九年级 · 画法几何学
如图, 直线 $1_{1} / / 1_{2}, \odot 0$ 与 $1_{1}$ 和 $1_{2}$ 分别相切于点 $\mathrm{A}$ 和点 $\mathrm{B}$, 点 $\mathrm{M}$ 和点 $N$ 分别是 $1_{1}$ 和 $1_{2}$ 上的动点, $\mathbb{M N}$ 沿 $1_{1}$ 和 $1_{2}$ 平移, 若 $\odot 0$ 的半径为 $1, \angle \mathrm{AMN}=60^{\circ}$ ，则下列结论不正确的是 ( )

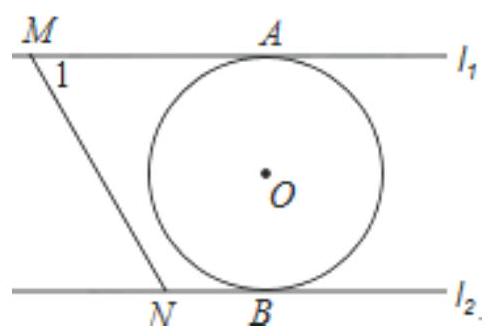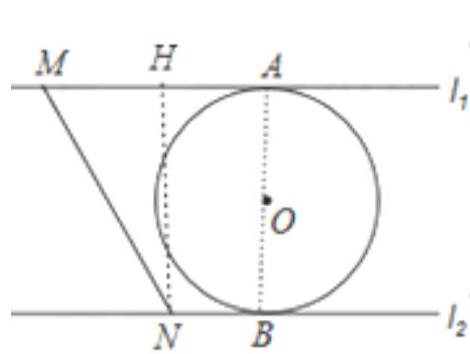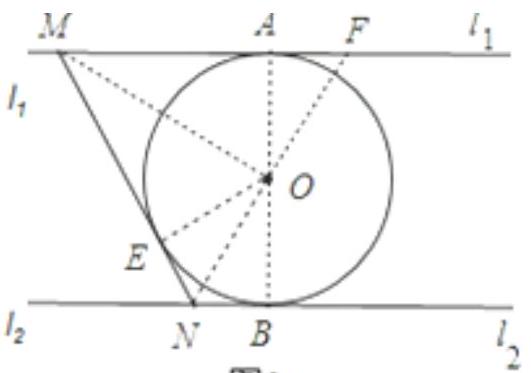
A. $1_{1}$ 和 $1_{2}$ 的距离为 2
B. 当 $M N$ 与 $\odot 0$ 相切时, $A M=\sqrt{3}$
C. $\mathrm{MN}=\frac{4}{3} \sqrt{3}$
D. 当 $\angle \mathrm{MON}=90^{\circ}$ 时, $\mathbb{N N}$ 与 $\odot 0$ 相切
答案: B
解析: 【分析】连结 $O A 、 O B$, 根据切线的性质和 $1_{1} / / 1_{2}$ 得到 $A B$ 为 $\odot 0$ 的直径, 则 $1_{1}$ 和 $1_{2}$ 的距离为 2 ; 当 $\mathrm{MN}$ 与 $\odot 0$ 相切, 连结 $0 \mathrm{M}, 0 \mathrm{~N}$, 当 $\mathrm{MN}$ 在 $\mathrm{AB}$ 左侧时, 根据切线长定理得 $\angle \mathrm{AMO}=\angle$ $\mathrm{AMN}=30^{\circ}$, 在 Rt $\triangle \mathrm{AMO}$ 中, 利用正切的定义可计算出 $\mathrm{AM}=\sqrt{3}$, 在 Rt $\triangle \mathrm{OBN}$ 中, 由于 $\angle \mathrm{ONB}=\angle$ $B N M=60^{\circ}$ ，可计算出 $B N=\frac{\sqrt{3}}{3}$, 当 $M N$ 在 $A B$ 右侧时, $A M=\frac{\sqrt{3}}{3}$, 所以 $A M$ 的长为 $\sqrt{3}$ 或 $\frac{\sqrt{3}}{3}$; 当 $\angle$ $M O N=90^{\circ}$ 时, 作 $0 E \perp M N$ 于 $E$, 延长 $N O$ 交 $1_{1}$ 于 $F$, 易证得 $R t \triangle O A F \cong R t \triangle O B N$, 则 $O F=0 N$, 于是可判断 $\mathrm{MO}$ 垂直平分 $\mathrm{NF}$, 所以 $\mathrm{OM}$ 平分 $\angle \mathrm{NMF}$, 根据角平分线的性质得 $\mathrm{OE}=0 \mathrm{~A}$, 然后根据切线的判定定理得到 $\mathbb{M N}$ 为 $\odot 0$ 的切线.

解: 连结 $O A 、 O B$, 如图 1,

$\because \odot 0$ 与 $1_{1}$ 和 $1_{2}$ 分别相切于点 $\mathrm{A}$ 和点 $\mathrm{B}$,
$\therefore 0 \mathrm{~A} \perp 1_{1}, 0 \mathrm{~B} \perp 1_{2}$,

$\because 1_{1} / / 1_{2}$,

$\therefore$ 点 $\mathrm{A} 、 0 、 \mathrm{~B}$ 共线，

$\therefore \mathrm{AB}$ 为 $\odot 0$ 的直径,

$\therefore 1_{1}$ 和 $1_{2}$ 的距离为 $2 ;$

作 $\mathrm{NH} \perp \mathrm{AM}$ 于 $\mathrm{H} ，$ 如图 1,

则 $M N=A B=2$,

$\because \angle \mathrm{AMN}=60^{\circ}$,

$\therefore \sin 60^{\circ}=\frac{\mathrm{NH}}{M \mathrm{~N}}$

$\therefore \mathbb{M N}=\frac{2}{\frac{\sqrt{3}}{2}}=\frac{4 \sqrt{3}}{3}$

当 $\mathrm{MN}$ 与 $\odot 0$ 相切, 如图 2 , 连结 $0 \mathrm{M}, 0 \mathrm{~N}$,

当 $M N$ 在 $A B$ 左侧时, $\angle A M O=\frac{1}{2} \angle A M N=\frac{1}{2} \times 60^{\circ}=30^{\circ}$,

在 Rt $\triangle \mathrm{AMO}$ 中, $\tan \angle \mathrm{AMO}=\frac{\mathrm{OA}}{\mathrm{MM}}$, 即 $\mathrm{AM}=\frac{1}{\frac{\sqrt{3}}{3}}=\sqrt{3}$,

在 Rt $\triangle \mathrm{OBN}$ 中, $\angle \mathrm{ONB}=\angle \mathrm{BNM}=60^{\circ}, \tan \angle \mathrm{ONB}=\frac{\mathrm{OB}}{\mathrm{BN}}$, 即 $\mathrm{BN}=\frac{1}{\sqrt{3}}=\frac{\sqrt{3}}{3}$,

当 $M N$ 在 $A B$ 右侧时, $A M=\frac{\sqrt{3}}{3}$,

$\therefore \mathrm{AM}$ 的长为 $\sqrt{3}$ 或 $\frac{\sqrt{3}}{3}$;

当 $\angle \mathrm{MON}=90^{\circ}$ 时, 作 $O E \perp M N$ 于 $E$, 延长 $N 0$ 交 $1_{1}$ 于 $F$, 如图 2 ,

$\because 0 \mathrm{~A}=0 \mathrm{~B}$,

$\therefore \mathrm{Rt} \triangle 0 \mathrm{AF} \cong \mathrm{Rt} \triangle 0 \mathrm{BN}$,

$\therefore 0 \mathrm{~F}=0 \mathrm{~N}$,

$\therefore \mathrm{MO}$ 垂直平分 $\mathrm{NF}$,

$\therefore 0 \mathrm{M}$ 平分 $\angle \mathrm{NMF}$,

$\therefore 0 \mathrm{E}=0 \mathrm{~A}$,

$\therefore \mathbb{M N}$ 为 $\odot 0$ 的切线.
故选 B.

图1

图2